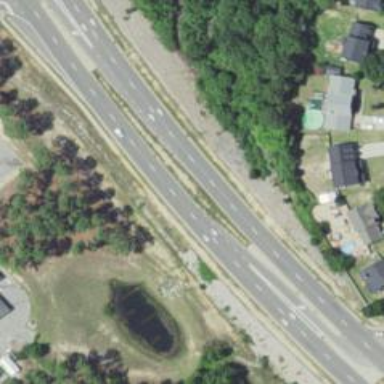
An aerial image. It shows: This image shows trunk highway that functions as expressway.